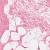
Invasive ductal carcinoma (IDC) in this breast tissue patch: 0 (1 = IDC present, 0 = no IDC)